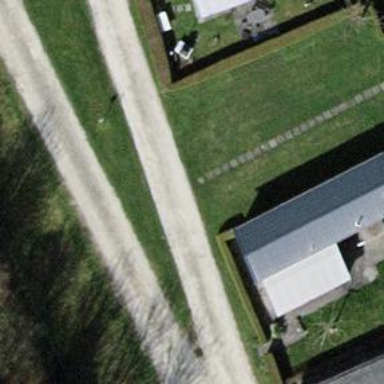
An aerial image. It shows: Static caravan building.